Question: I need to create tables that will hold lots of entries (its a bus schedule).
I will need to be able to set the color of certain individual cells. And I would obviously want it to play nice with all kind of phone screen sizes.
So the questions are:
1. How do I go about creating this table?
2. What is the best approach for my need?
This is one the tables with the data that I need to make:

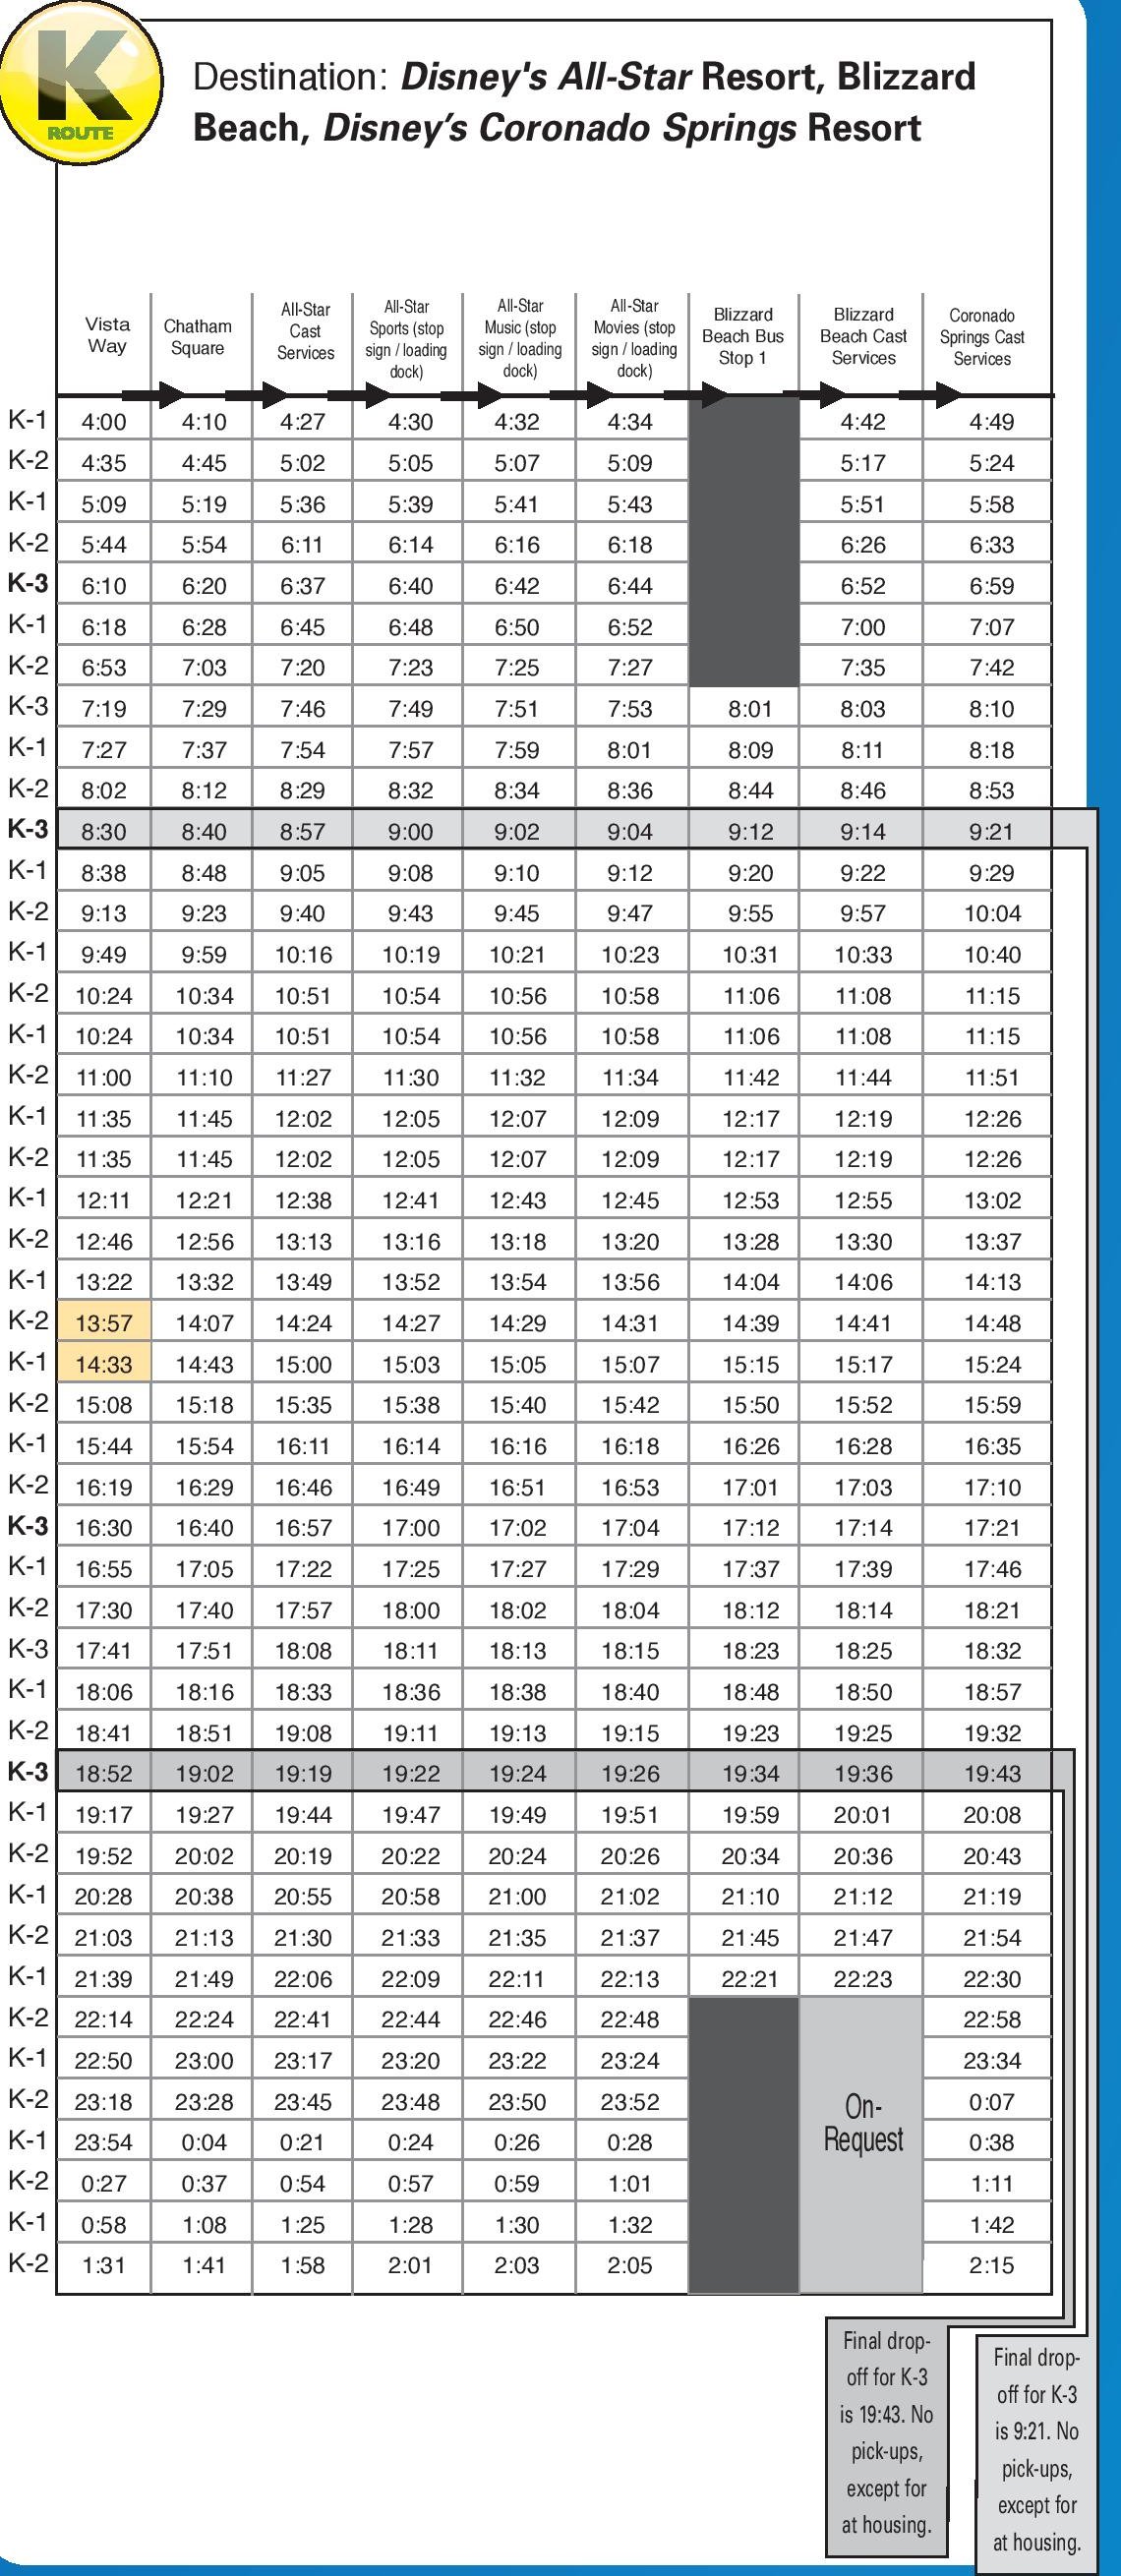
Answer: I ended up creating and styling the tables in Excel and exporting them as HTMLs. Then I just loaded them in a webview.